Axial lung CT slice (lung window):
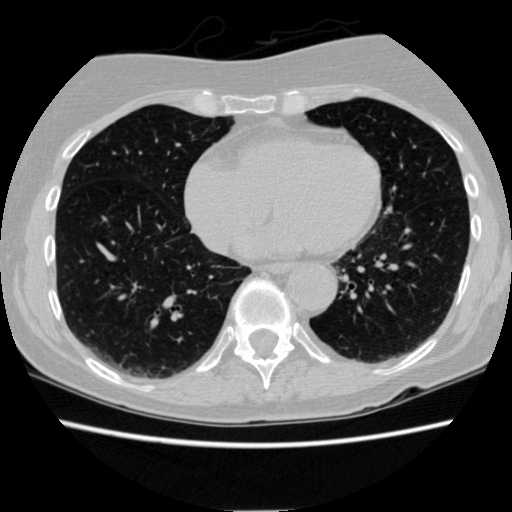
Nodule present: no